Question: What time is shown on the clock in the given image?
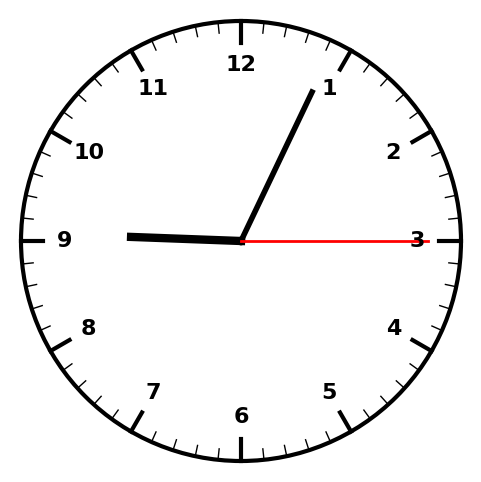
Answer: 09:04:15